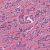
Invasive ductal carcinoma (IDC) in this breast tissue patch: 1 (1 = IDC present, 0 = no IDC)